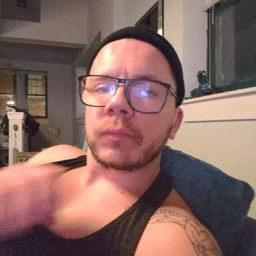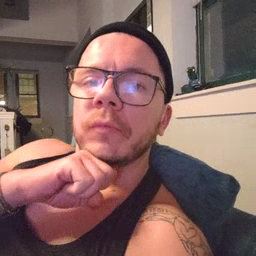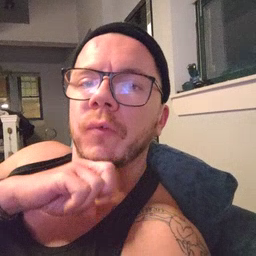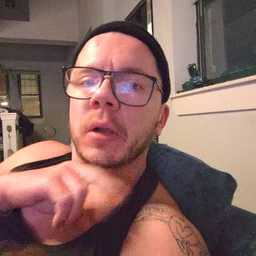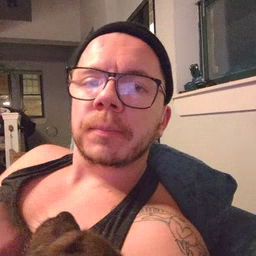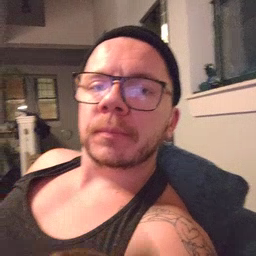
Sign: frog